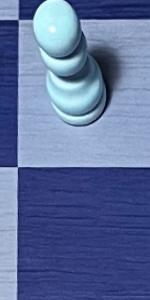
Label: Empty